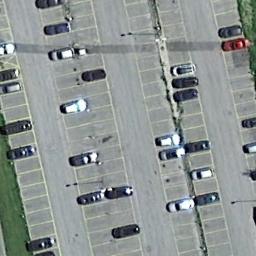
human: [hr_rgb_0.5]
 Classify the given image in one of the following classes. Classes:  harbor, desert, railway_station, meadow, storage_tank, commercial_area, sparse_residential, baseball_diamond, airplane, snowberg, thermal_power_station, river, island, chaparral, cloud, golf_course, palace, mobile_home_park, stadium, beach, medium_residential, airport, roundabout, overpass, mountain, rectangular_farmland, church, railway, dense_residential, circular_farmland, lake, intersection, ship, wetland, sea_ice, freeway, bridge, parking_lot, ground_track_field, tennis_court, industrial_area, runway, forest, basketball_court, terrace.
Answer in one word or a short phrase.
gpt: parking_lot